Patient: sex F, age 47
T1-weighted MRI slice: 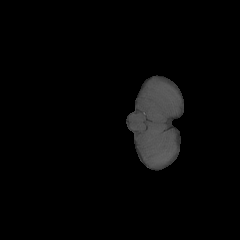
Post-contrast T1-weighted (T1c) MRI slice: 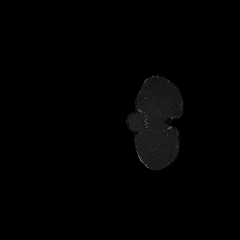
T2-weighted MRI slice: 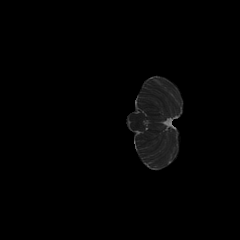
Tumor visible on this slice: no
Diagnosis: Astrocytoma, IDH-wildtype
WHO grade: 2